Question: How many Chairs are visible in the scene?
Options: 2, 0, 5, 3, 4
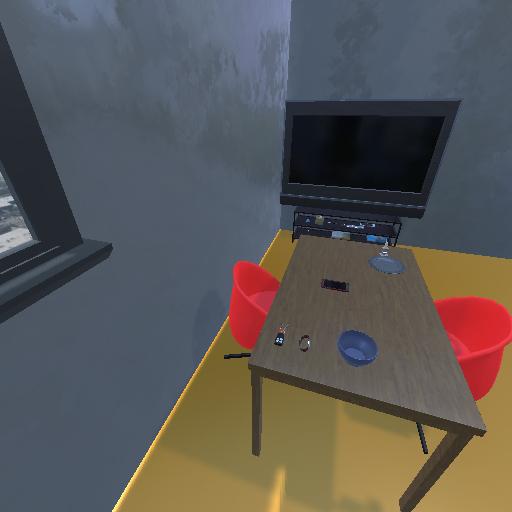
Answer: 2